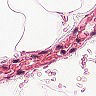
Metastatic tissue present: no